Question: In MS Access I need to back up all queries to a text file
Im able to do this with other Access objects fine, for example the following is a sample that backs up all reports to a text file
'''
Dim oApplication
Set oApplication = CreateObject("Access.Application")
For Each myObj In oApplication.CurrentProject.AllReports
WScript.Echo "Report " & myObj.fullname
oApplication.SaveAsText acReport, myObj.fullname, sExportpath & "" & myObj.fullname & ".report"
Next
'''
Ive tried the following to backup all queries
'''
For Each myObj In oApplication.CurrentData.AllQueries
WScript.Echo "Query " & myObj.fullname
oApplication.SaveAsText acQuery, myObj.Name, sExportpath & "" & myObj.Name & ".query"
Next
'''
However the resulting text file is the query output. Its definitely not the Query Definition that Im looking for.
To be clear here is an image of what Im trying to export to text

Does anyone have any ideas on how that can be accomplished?
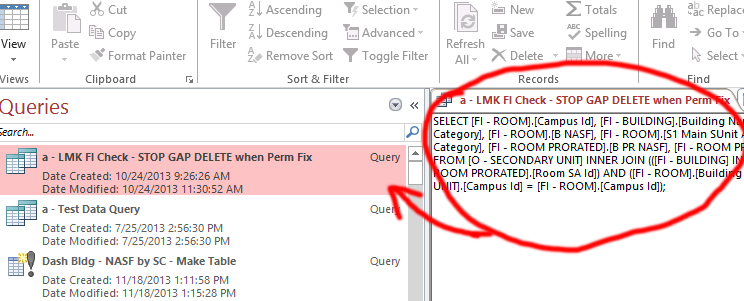
Answer: The value of the 'acQuery' constant is 1. (<URL>
Perhaps your results are because the code is using 6 instead of 1. I don't know what happen in that situation because none of the 'AcObjectType' constants have a value of 6. Using Access VBA, when I tried 'SaveAsText' with 6, something strange happened: the output file was created but Windows denied me permission to view its contents; shortly later, a dialog box appeared which looked like Access was looking for something on SQL Server ... although the query definition I was saving does not involve SQL Server. Strange stuff!